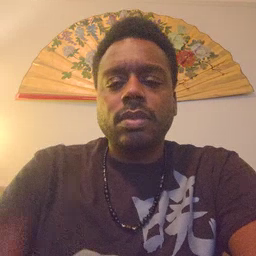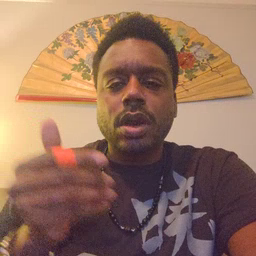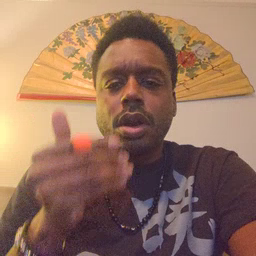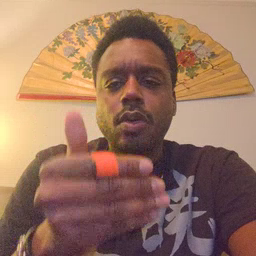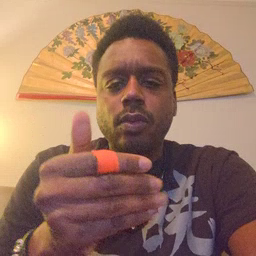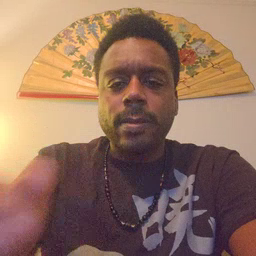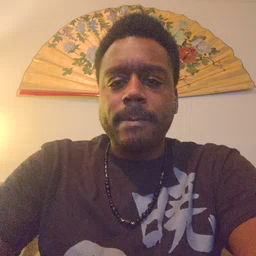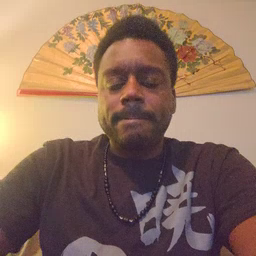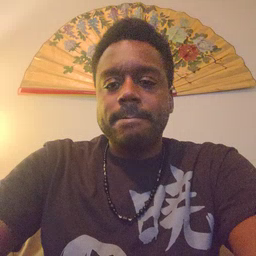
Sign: close